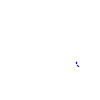
Particle: pion